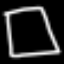
Label: square